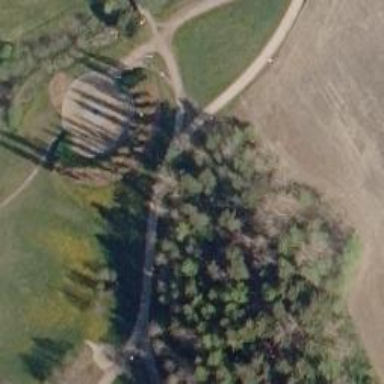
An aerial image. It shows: Hole for both golf and disc golf.